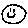
Label: smiley face